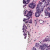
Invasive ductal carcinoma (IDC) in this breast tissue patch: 0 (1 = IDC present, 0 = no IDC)